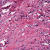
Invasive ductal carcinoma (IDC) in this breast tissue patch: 0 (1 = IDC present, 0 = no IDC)